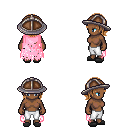
a pixel art fantasy rpg character, female body template, human, dark skin, pink tattered cape, white pants, brown long bangs hairstyle, chain helm, gray slippers, four views (front, back, left, right), 2x2 character sprite sheet, small pixel art, hard edges, no anti-aliasing